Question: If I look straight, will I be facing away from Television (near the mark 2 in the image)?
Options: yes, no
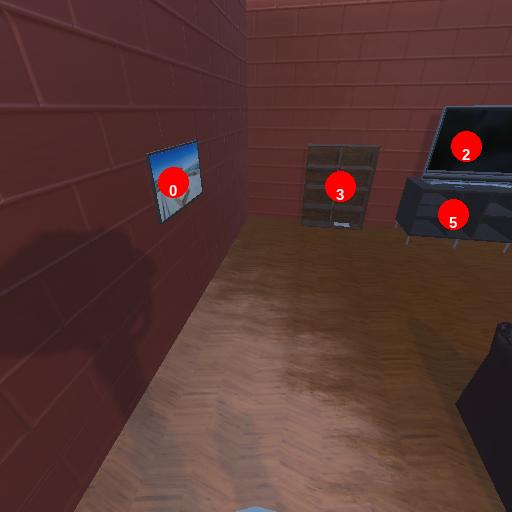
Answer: yes